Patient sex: M
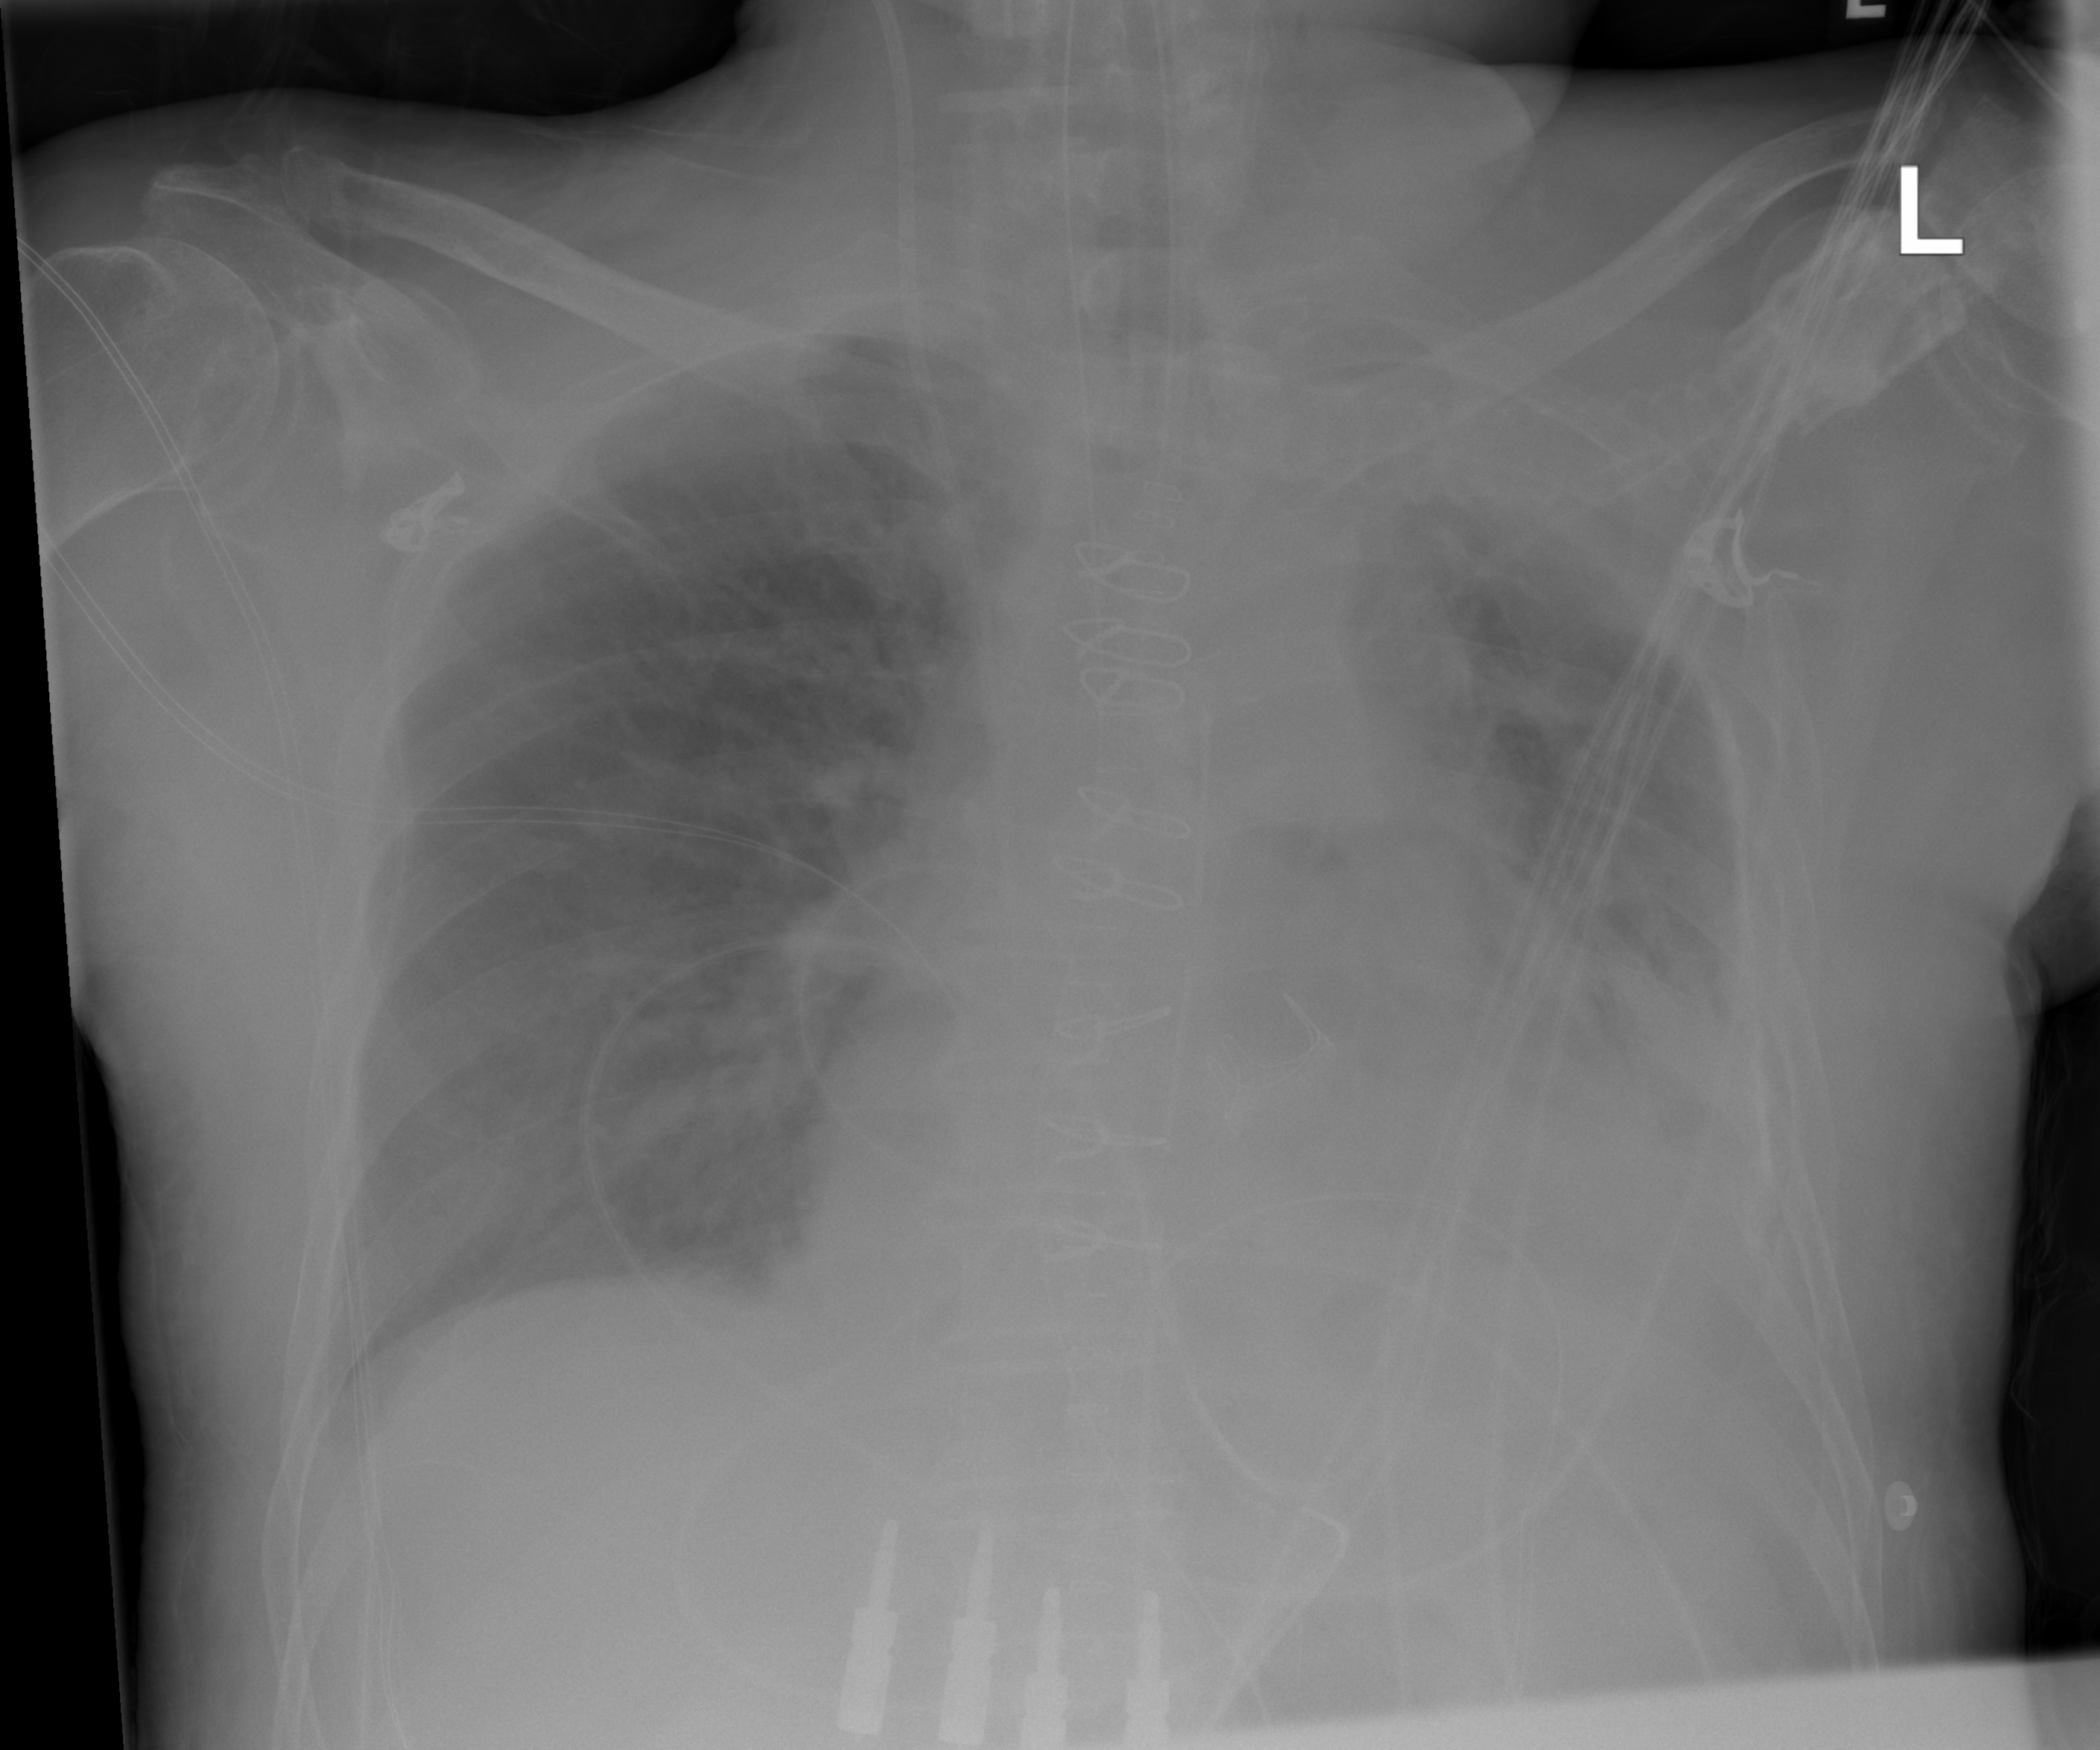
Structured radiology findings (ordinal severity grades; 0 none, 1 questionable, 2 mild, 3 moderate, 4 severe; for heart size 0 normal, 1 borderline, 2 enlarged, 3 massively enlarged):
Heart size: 2
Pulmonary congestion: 2
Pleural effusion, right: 0
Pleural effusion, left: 2
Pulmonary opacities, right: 0
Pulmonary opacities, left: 2
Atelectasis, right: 0
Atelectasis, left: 2